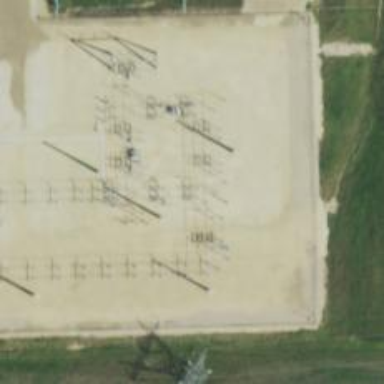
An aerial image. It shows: Switch for power supply.